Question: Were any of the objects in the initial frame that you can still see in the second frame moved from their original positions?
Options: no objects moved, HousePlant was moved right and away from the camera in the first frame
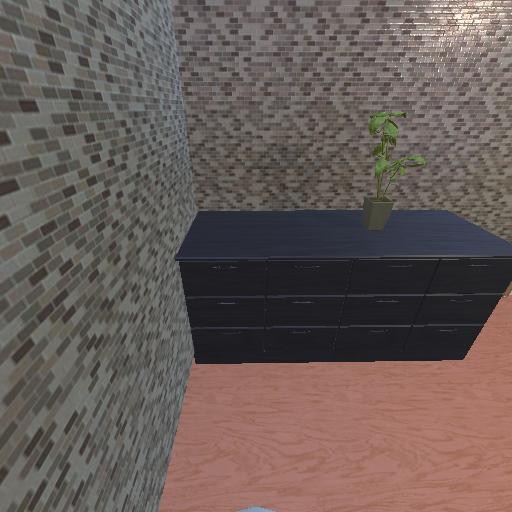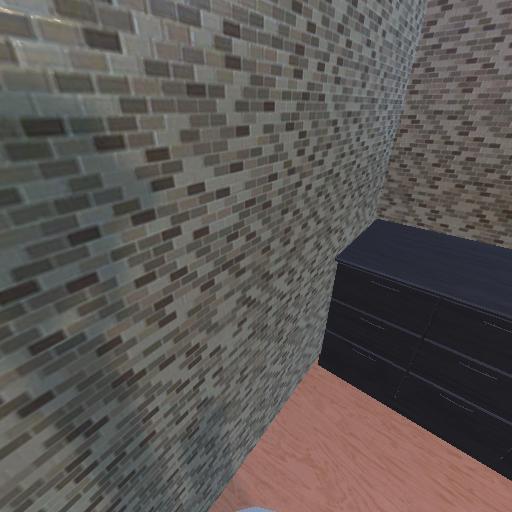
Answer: no objects moved